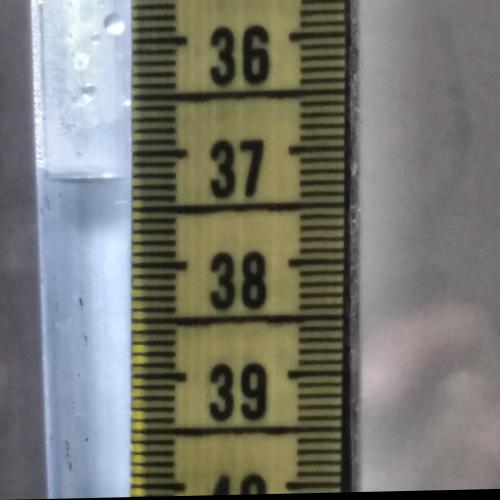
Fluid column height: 37.2 cm